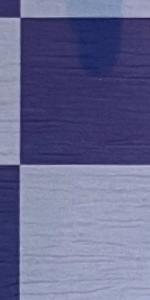
Label: Empty